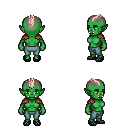
a pixel art fantasy rpg character, female body template, orc, green skin, leather shoulder armor, teal pants, white blonde short mohawk hairstyle, ghillies, four views (front, back, left, right), 2x2 character sprite sheet, small pixel art, hard edges, no anti-aliasing